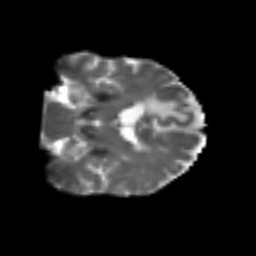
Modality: T2w
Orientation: coronal
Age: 56
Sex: male
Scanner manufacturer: siemens
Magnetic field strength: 3 T
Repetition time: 4.987 s
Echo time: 0.0792 s